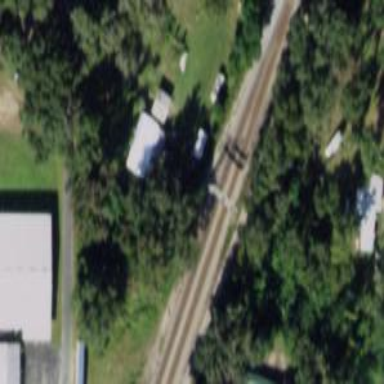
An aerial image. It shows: Railway signal.